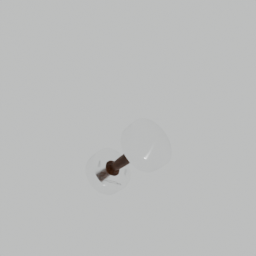
Label: tools